Question:
The User can enter only one digit in the edit text. if he enters the value in edtText1, I want the cursor automatically moves to edtText2 and so on. The user can able to edit the text which he/she has entered already. I tried the following way.
'''
edtPasscode1.setOnKeyListener(new OnKeyListener() {
@Override
public boolean onKey(View v, int keyCode, KeyEvent event) {
// TODO Auto-generated method stub
if (edtPasscode1.getText().length() == 1)
edtPasscode2.requestFocus();
return false;
}
});
edtPasscode2.setOnKeyListener(new OnKeyListener() {
@Override
public boolean onKey(View v, int keyCode, KeyEvent event) {
// TODO Auto-generated method stub
if (edtPasscode2.getText().length() == 1)
edtPasscode3.requestFocus();
return false;
}
});
edtPasscode3.setOnKeyListener(new OnKeyListener() {
@Override
public boolean onKey(View v, int keyCode, KeyEvent event) {
// TODO Auto-generated method stub
if (edtPasscode3.getText().length() == 1)
edtPasscode4.requestFocus();
return false;
}
});
'''
If the user edit the text, The cursor moves to some other editTexts and not working as desired. How can i achieve the above?
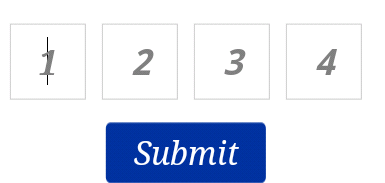
Answer: Try instead of
B'coz if want to edit your password, in that case will give you more method to dealt with..
'''
StringBuilder sb=new StringBuilder();
edtPasscode1.addTextChangedListener(new TextWatcher() {
public void onTextChanged(CharSequence s, int start, int before, int count) {
// TODO Auto-generated method stub
if(sb.length()==0&edtPasscode1.length()==1)
{
sb.append(s);
edtPasscode1.clearFocus();
edtPasscode2.requestFocus();
edtPasscode2.setCursorVisible(true);
}
}
public void beforeTextChanged(CharSequence s, int start, int count,
int after) {
if(sb.length()==1)
{
sb.deleteCharAt(0);
}
}
public void afterTextChanged(Editable s) {
if(sb.length()==0)
{
edtPasscode1.requestFocus();
}
}
});
'''
Hope this work.